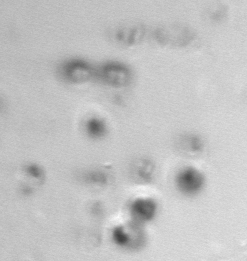
Label: Phaeocystis